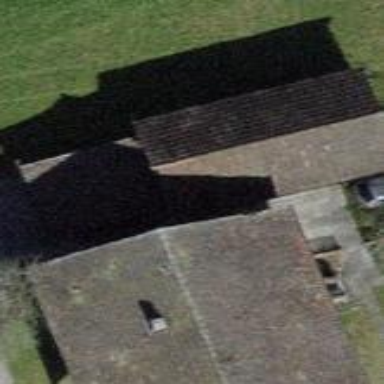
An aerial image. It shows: Building with tiled roof.